Interaction volume radius: 10 \u00c5
Interaction volume height: 40 \u00c5
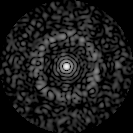
Disorder parameter: 0.8101